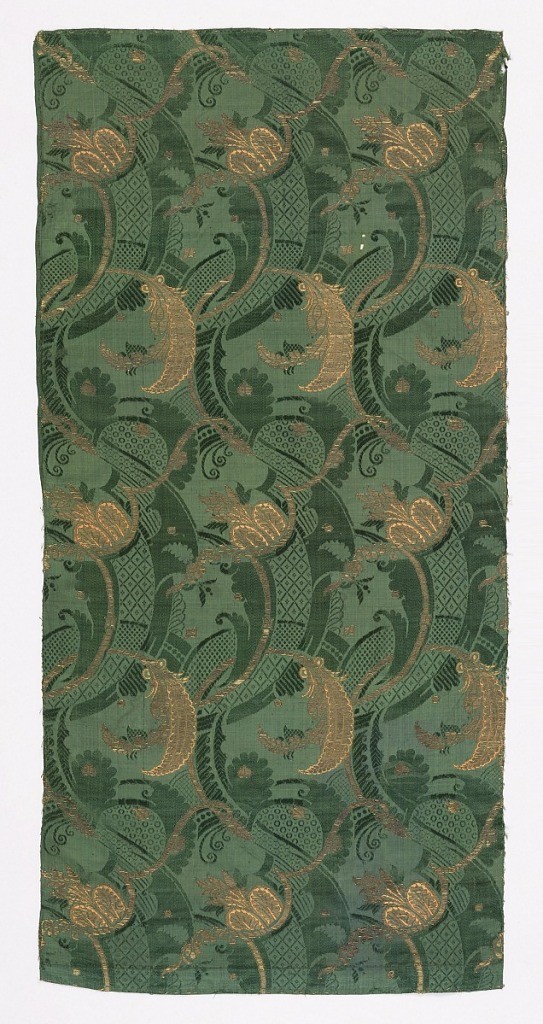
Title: Textile
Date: early–mid-18th century
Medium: silk, metallic Technique: damask with supplementary weft
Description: Dark green damask brocaded in gold and pink in a Bizarre-style design of intertwined foliage and flowers.